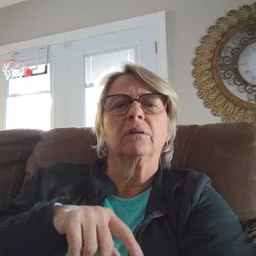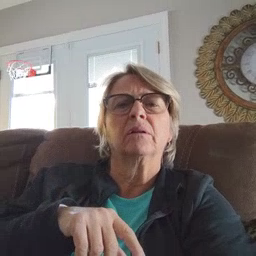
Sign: cut